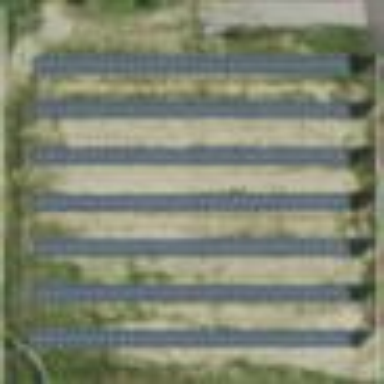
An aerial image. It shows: Solar power plant with photovoltaic technology. The plant produces electricity and is surrounded by fence.